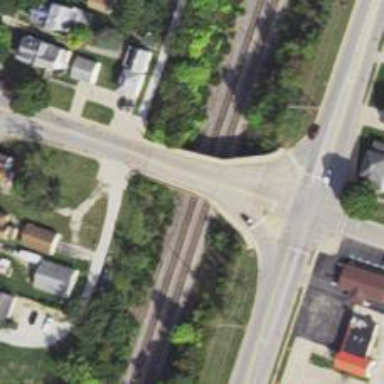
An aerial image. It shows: Railway crossing.